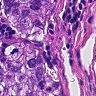
Metastatic tissue present: yes